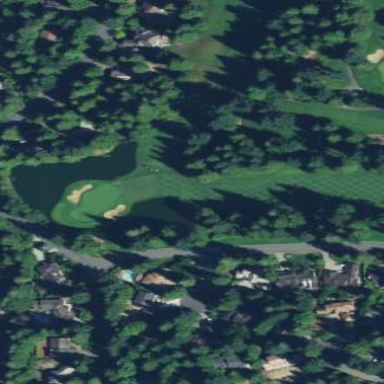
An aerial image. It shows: Scenic view of water hazard on golf course. The natural water feature adds beauty to the landscape.